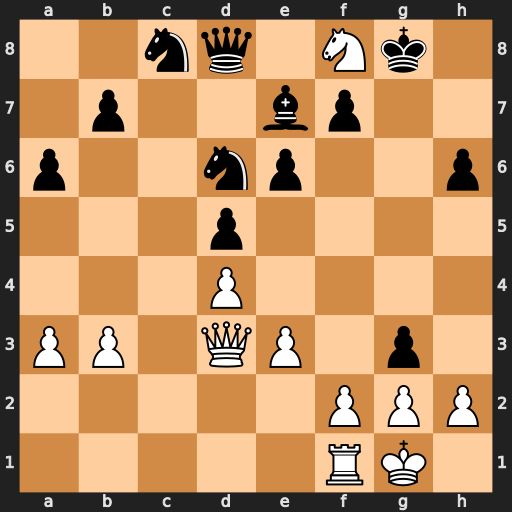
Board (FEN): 2nq1Nk1/1p2bp2/p2np2p/3p4/3P4/PP1QP1p1/5PPP/5RK1
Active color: w
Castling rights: -
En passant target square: -
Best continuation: Qh7+ Kxf8 Qh8#